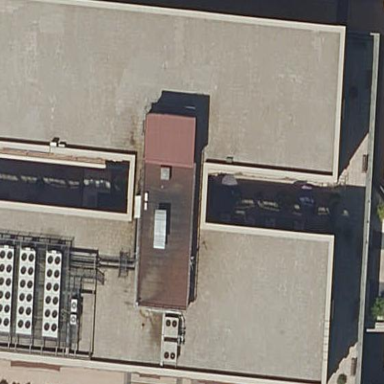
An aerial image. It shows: Building that serves as nursing home.